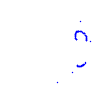
Particle: proton